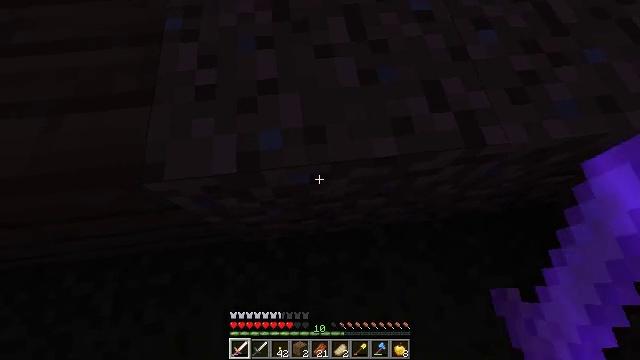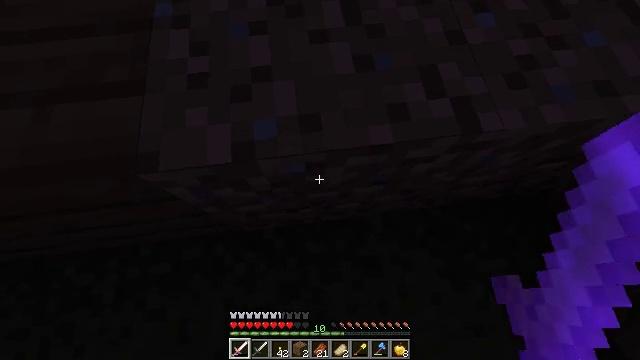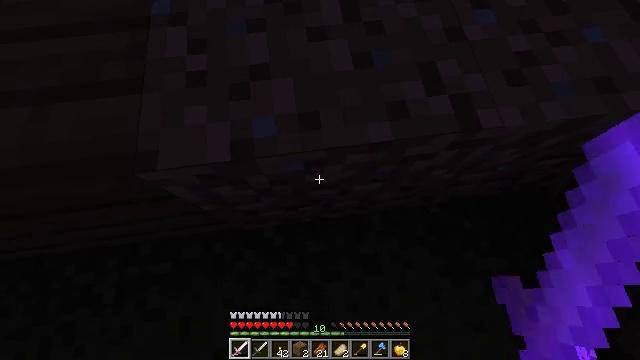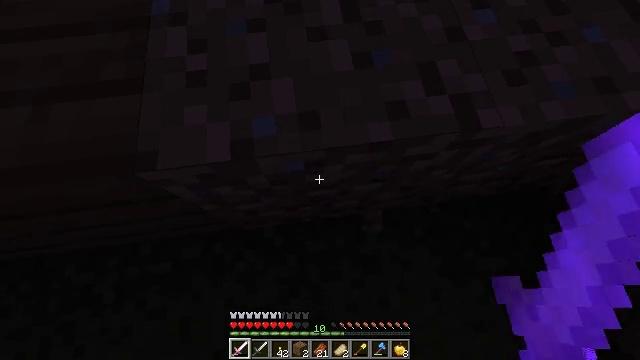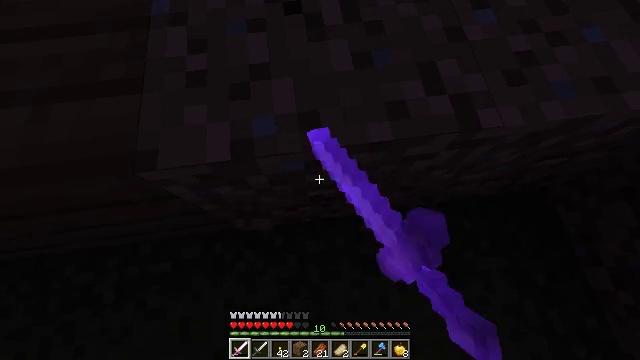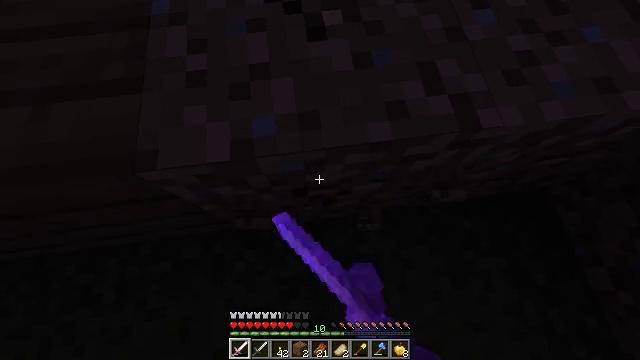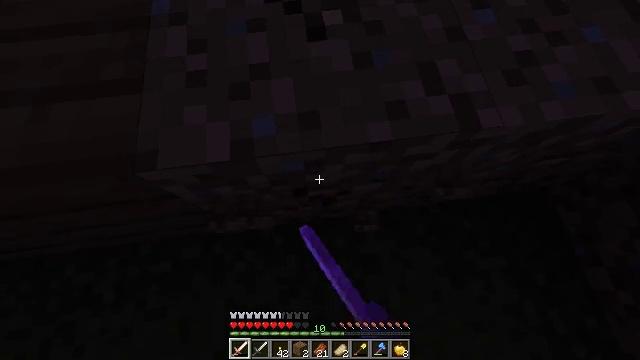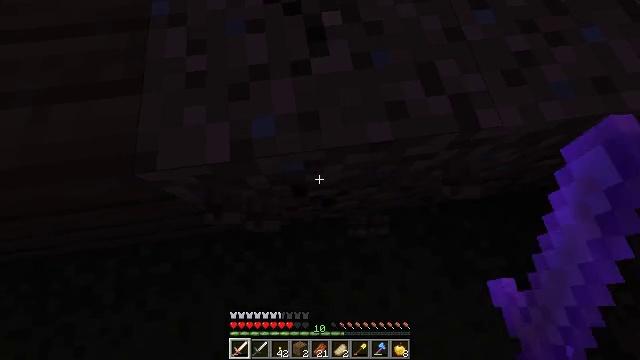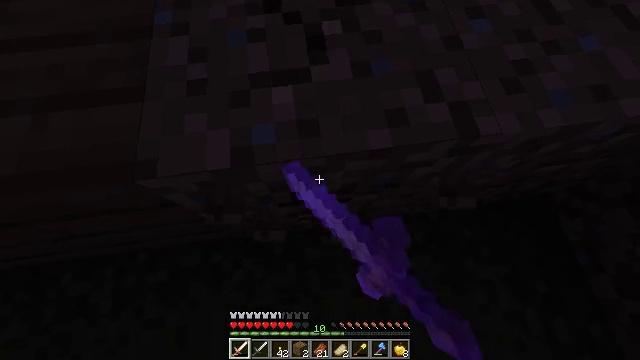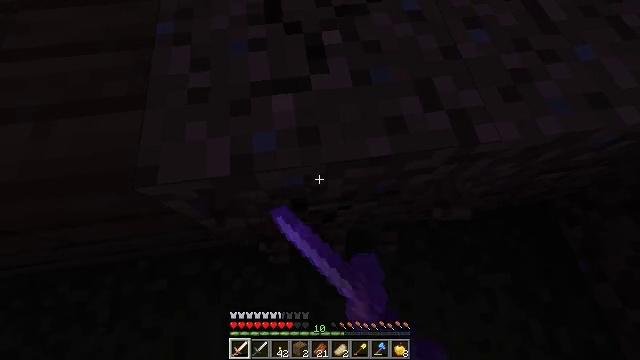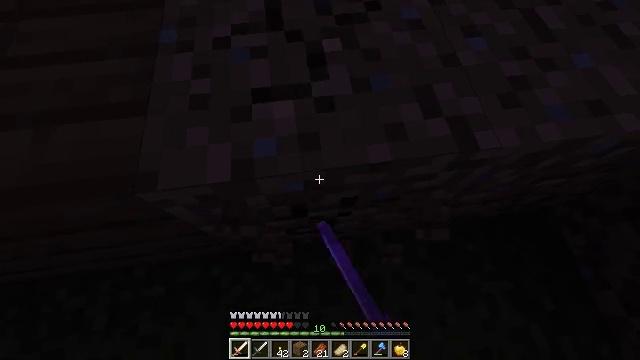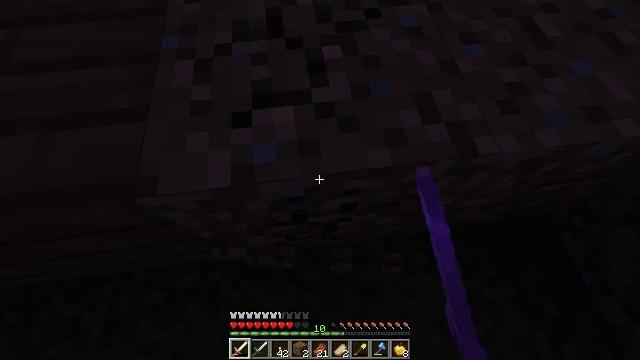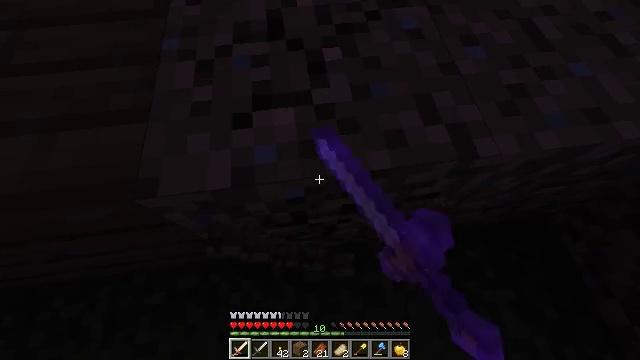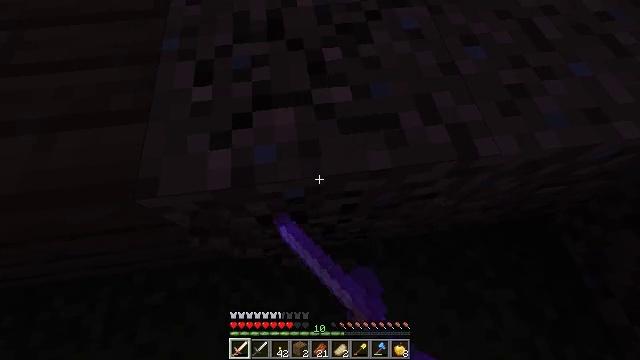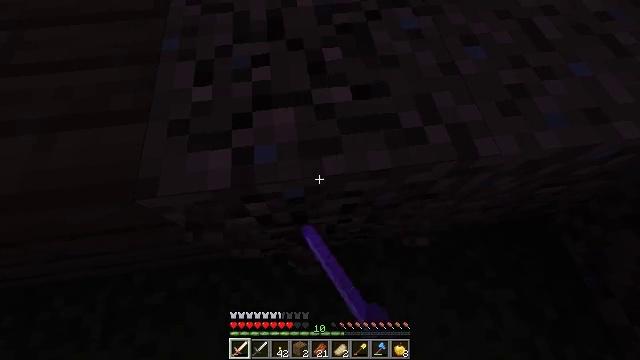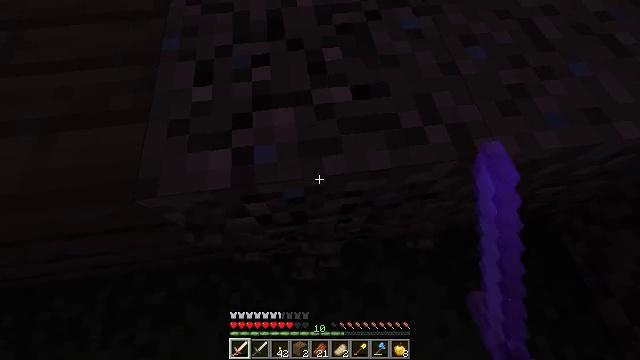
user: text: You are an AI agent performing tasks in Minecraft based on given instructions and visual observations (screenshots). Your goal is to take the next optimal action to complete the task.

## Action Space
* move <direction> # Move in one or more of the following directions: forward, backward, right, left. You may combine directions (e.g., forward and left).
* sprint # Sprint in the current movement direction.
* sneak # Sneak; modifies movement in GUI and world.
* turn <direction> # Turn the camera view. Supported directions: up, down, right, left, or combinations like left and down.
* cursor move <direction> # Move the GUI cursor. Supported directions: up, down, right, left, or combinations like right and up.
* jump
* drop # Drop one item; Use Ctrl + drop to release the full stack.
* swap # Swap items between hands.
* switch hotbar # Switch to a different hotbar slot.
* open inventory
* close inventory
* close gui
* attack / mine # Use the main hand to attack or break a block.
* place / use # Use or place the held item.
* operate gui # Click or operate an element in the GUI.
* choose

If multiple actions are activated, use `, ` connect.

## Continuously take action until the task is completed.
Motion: motion action
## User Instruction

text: Collect dirt by holding left button.
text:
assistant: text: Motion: turn down
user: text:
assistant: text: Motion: no_op
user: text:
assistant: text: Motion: attack / mine
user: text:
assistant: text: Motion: attack / mine
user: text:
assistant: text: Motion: attack / mine
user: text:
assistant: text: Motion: attack / mine
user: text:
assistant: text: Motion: attack / mine
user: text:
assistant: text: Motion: turn up, attack / mine
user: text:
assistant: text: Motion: turn up, attack / mine
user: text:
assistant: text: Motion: turn up, attack / mine
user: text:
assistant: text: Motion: turn up, attack / mine
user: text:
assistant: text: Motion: attack / mine
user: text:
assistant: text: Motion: attack / mine
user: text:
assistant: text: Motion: attack / mine
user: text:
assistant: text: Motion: attack / mine
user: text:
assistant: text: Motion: attack / mine
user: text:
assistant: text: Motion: attack / mine
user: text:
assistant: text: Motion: attack / mine
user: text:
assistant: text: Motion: attack / mine
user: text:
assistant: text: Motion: attack / mine
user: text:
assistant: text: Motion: attack / mine
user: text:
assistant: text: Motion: attack / mine